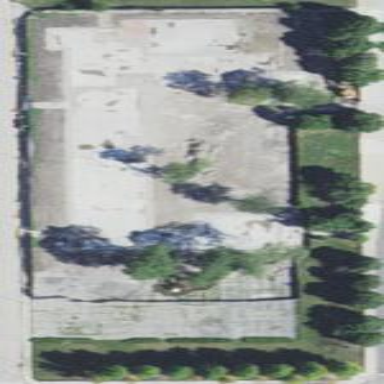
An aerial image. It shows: Brownfield site.